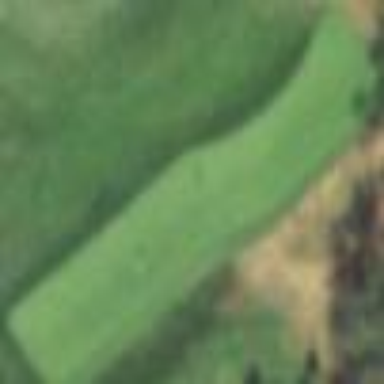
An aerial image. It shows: Grass area designated as golf tee.